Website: bh-photo
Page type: address-validator
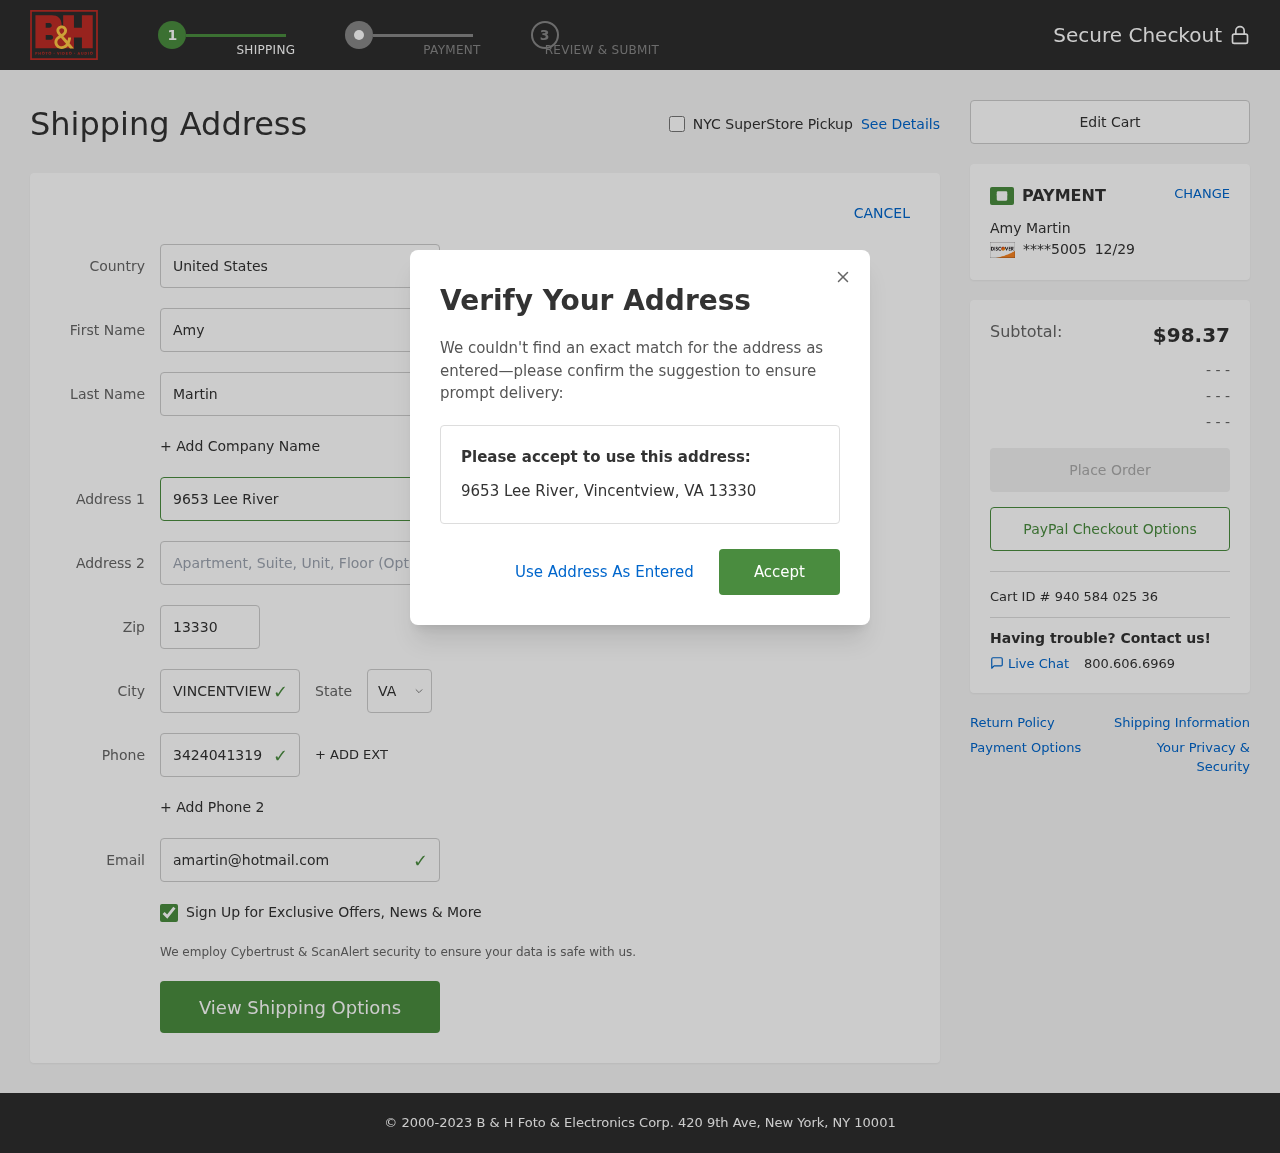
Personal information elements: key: PII_CARD_EXPIRY
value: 12/29
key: PII_CARD_LAST4
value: ****5005
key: PII_CITY
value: Vincentview
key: PII_COUNTRY
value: United States
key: PII_EMAIL
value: amartin@hotmail.com
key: PII_FIRSTNAME
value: Amy
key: PII_FULLNAME
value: Amy Martin
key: PII_LASTNAME
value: Martin
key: PII_PHONE
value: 3424041319
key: PII_POSTCODE
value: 13330
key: PII_STATE_ABBR
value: VA
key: PII_STREET
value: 9653 Lee River
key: PII_CITY_STATE_ZIP
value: Vincentview, VA 13330
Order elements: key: ORDER_SUBTOTAL
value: $98.37
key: ORDER_ID
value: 940 584 025 36